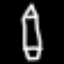
Label: pencil